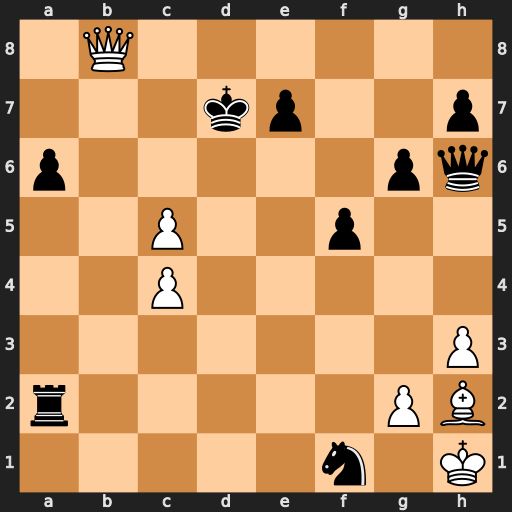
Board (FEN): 1Q6/3kp2p/p5pq/2P2p2/2P5/7P/r5PB/5n1K
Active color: w
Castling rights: -
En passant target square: -
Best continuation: c6+ Ke6 c7 Ng3+ Bxg3 Qc1+ Kh2